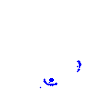
Particle: kaon